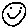
Label: smiley face